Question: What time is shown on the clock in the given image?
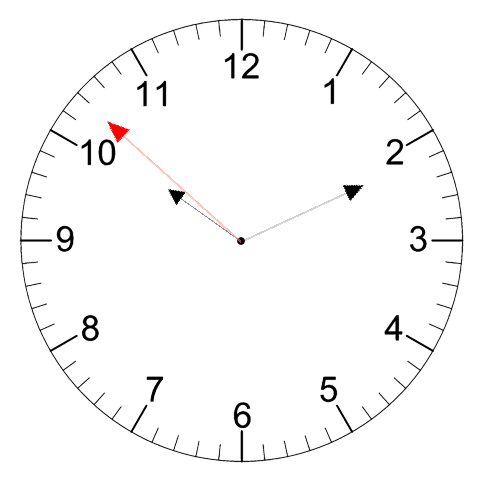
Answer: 10:10:52